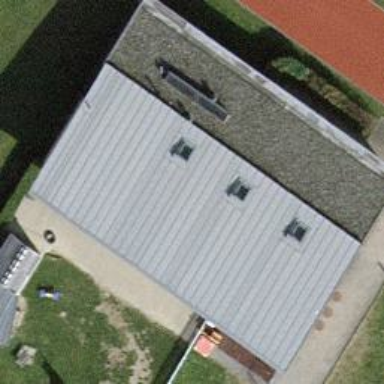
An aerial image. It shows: Kindergarten building.